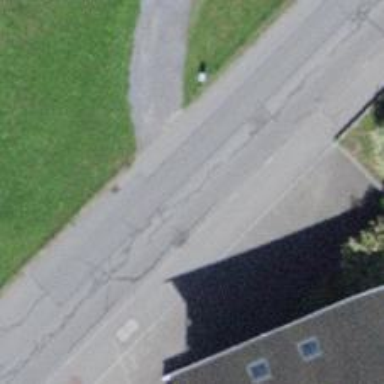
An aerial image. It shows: Path.